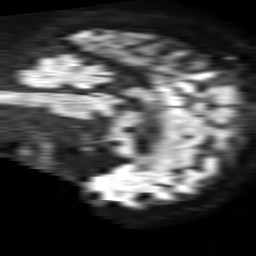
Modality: TRACE
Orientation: sagittal
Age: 53
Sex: male
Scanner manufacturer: philips
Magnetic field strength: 1.5 T
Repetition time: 4.6 s
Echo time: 0.08528 s